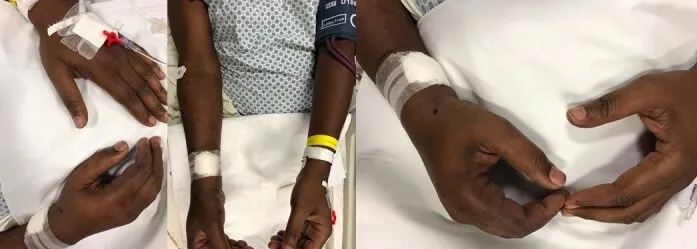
Physical appearance after prolonged pneumatic compression.
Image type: medical_photograph (other_medical_photograph)